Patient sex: M
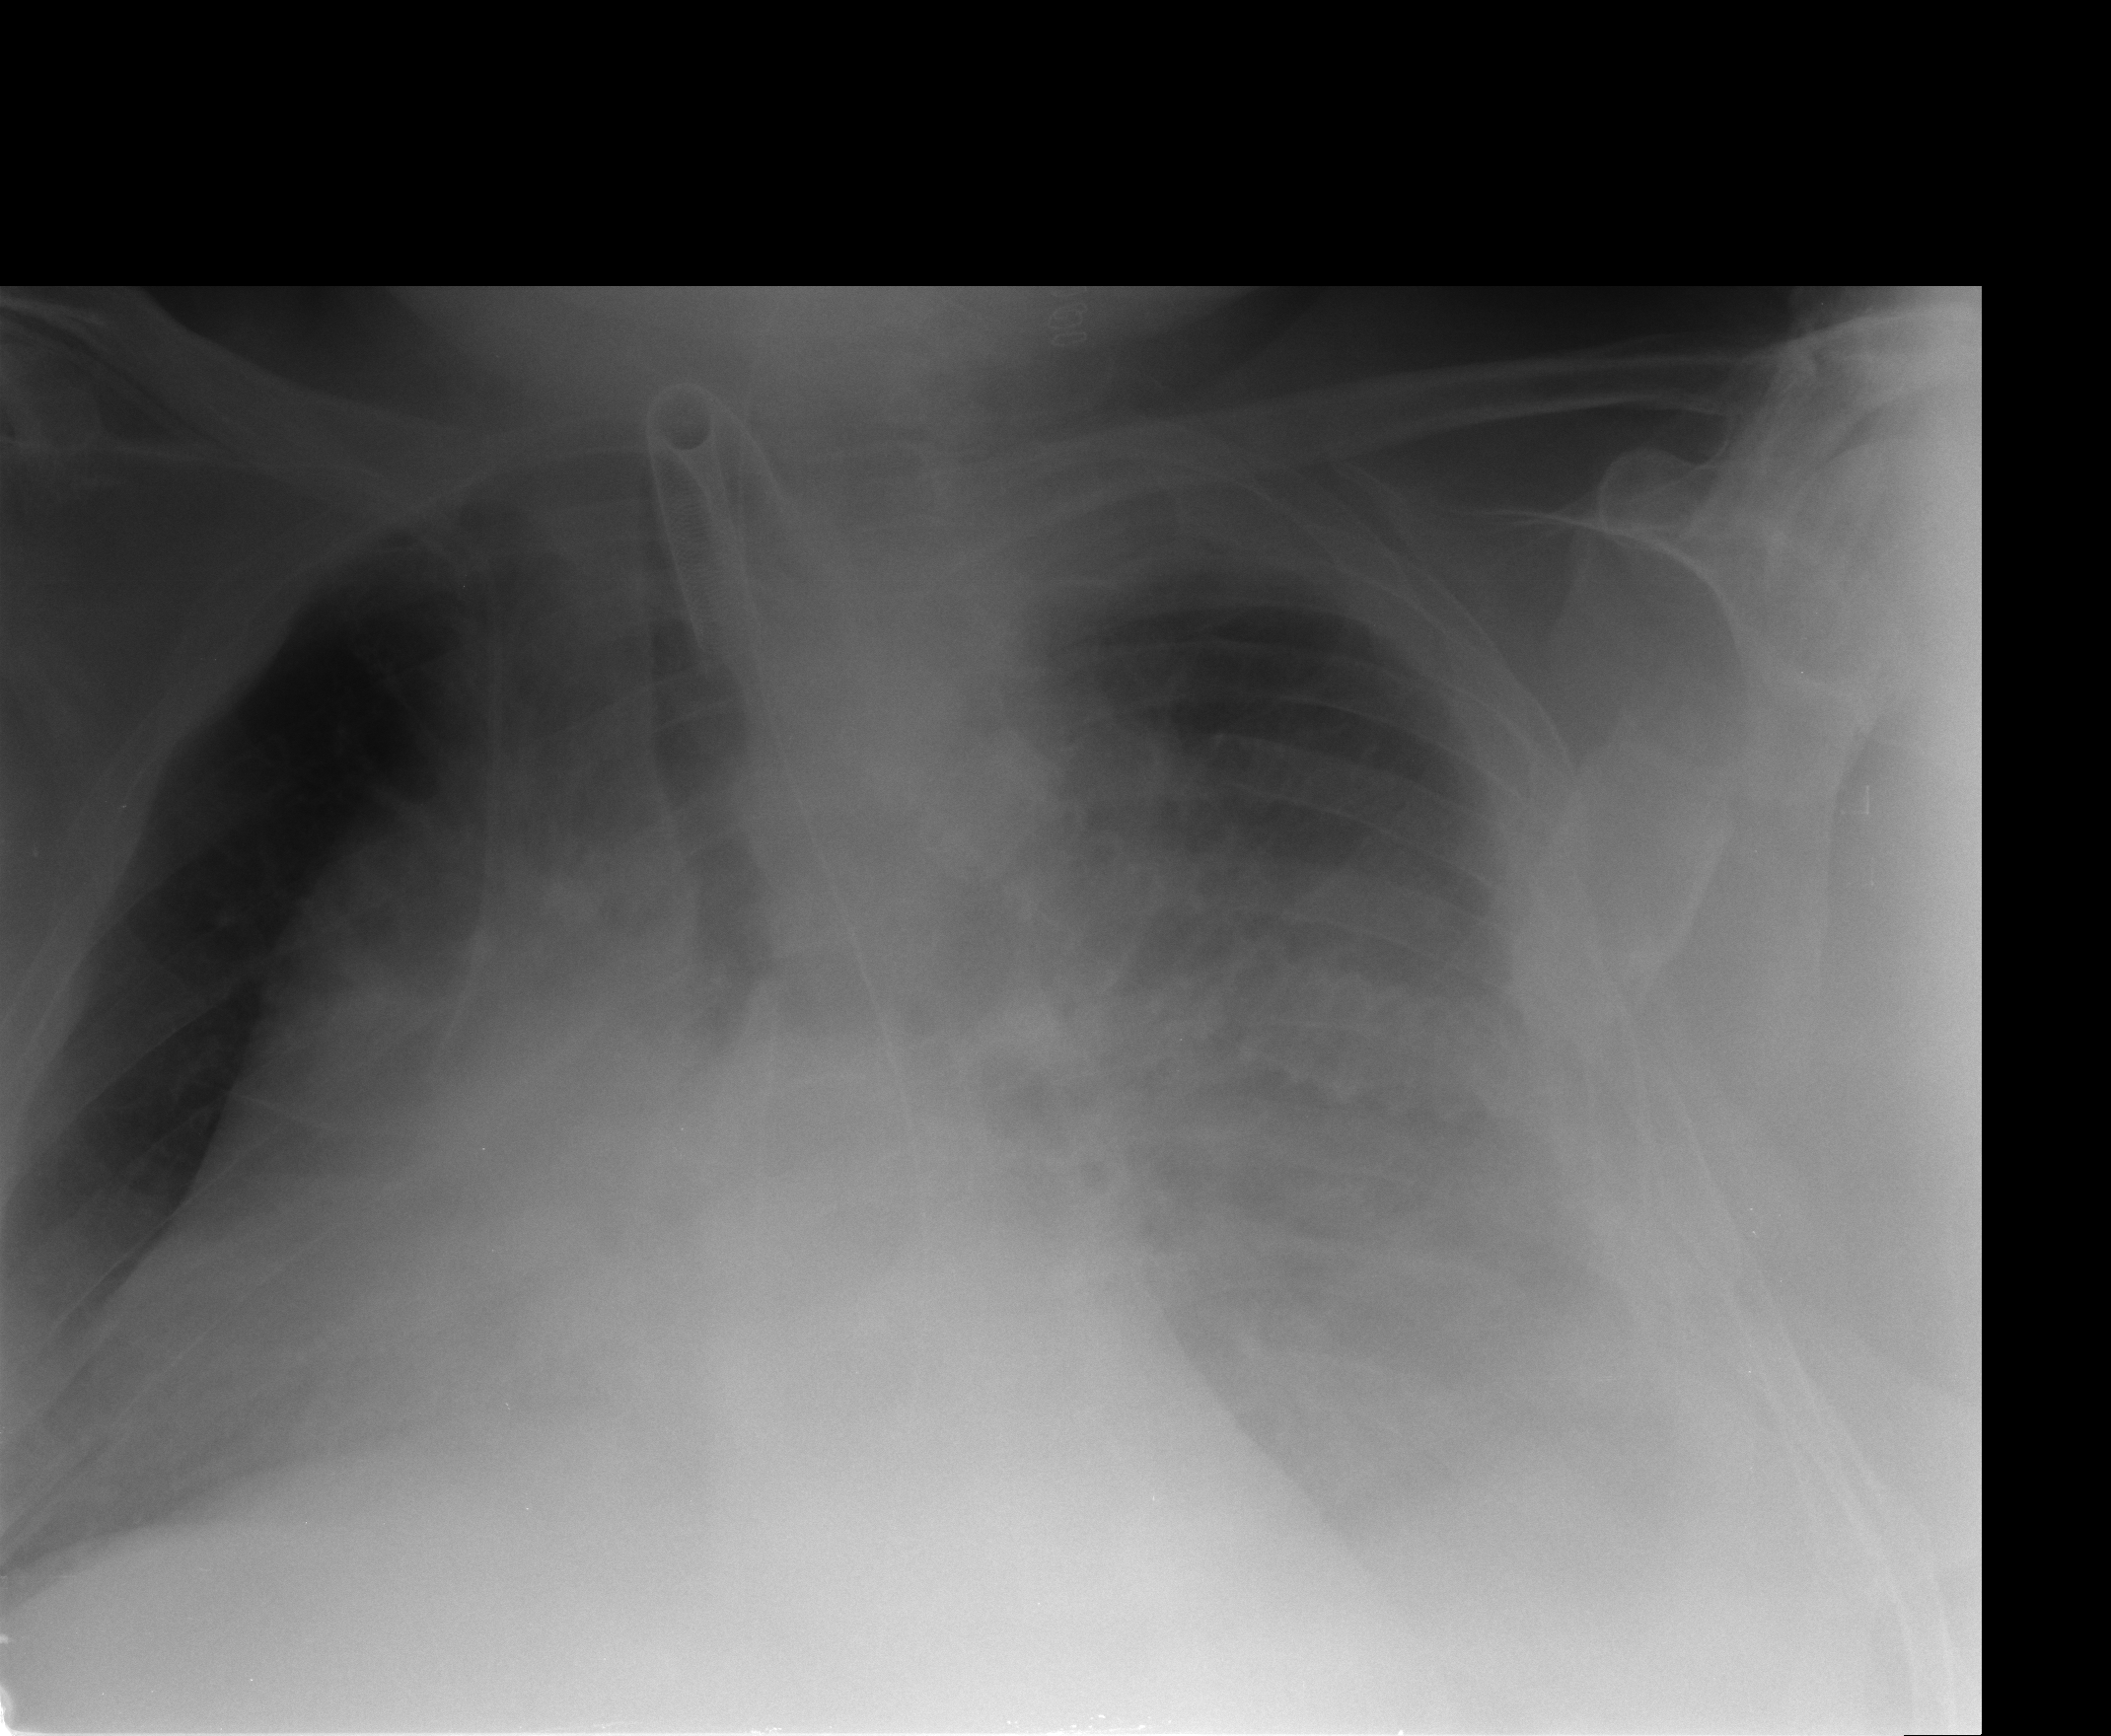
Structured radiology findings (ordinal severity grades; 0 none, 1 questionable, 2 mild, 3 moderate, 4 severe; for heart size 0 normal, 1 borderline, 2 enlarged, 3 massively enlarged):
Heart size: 3
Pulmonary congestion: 2
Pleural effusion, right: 0
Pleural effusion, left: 3
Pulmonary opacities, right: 0
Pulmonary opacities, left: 0
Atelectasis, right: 2
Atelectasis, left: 2